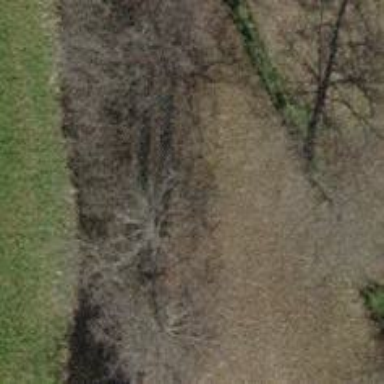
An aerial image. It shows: Shrub in its natural environment.